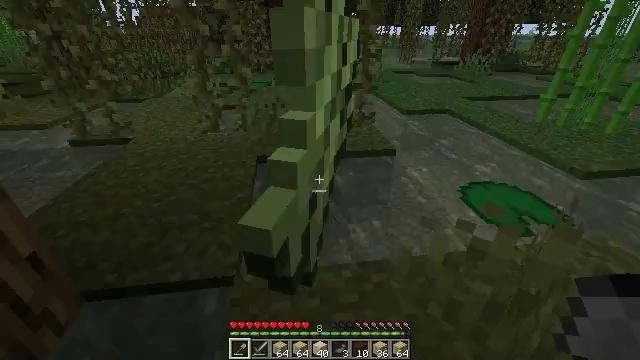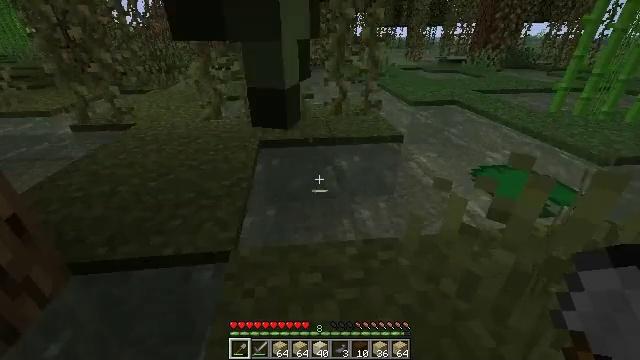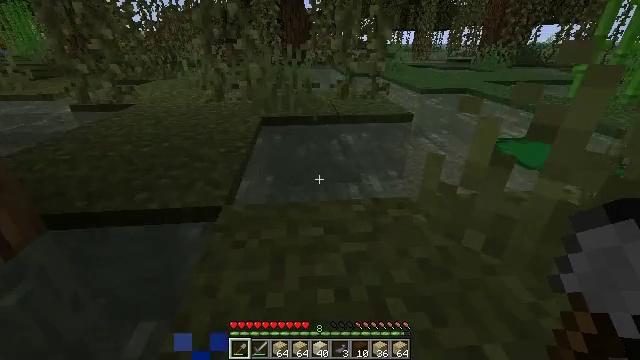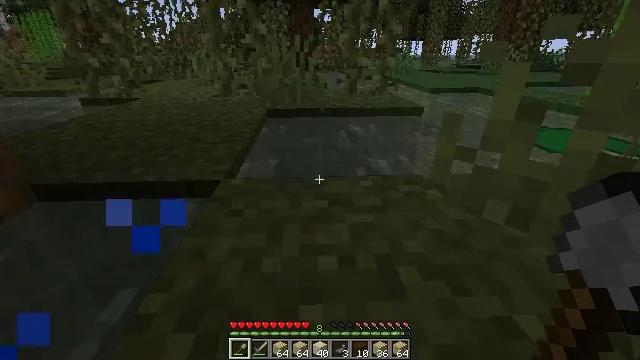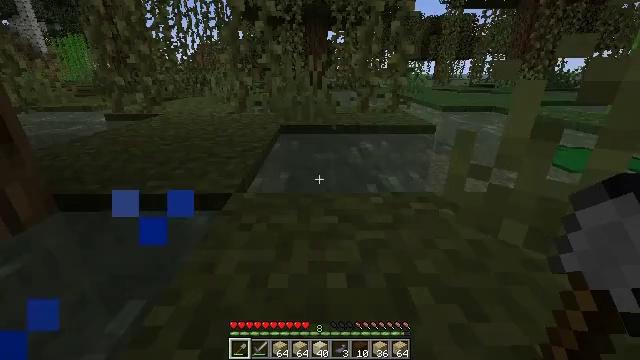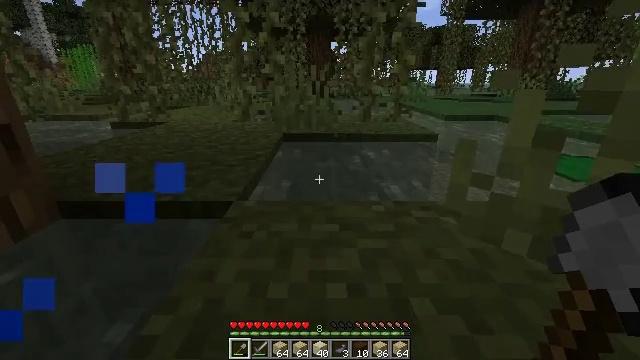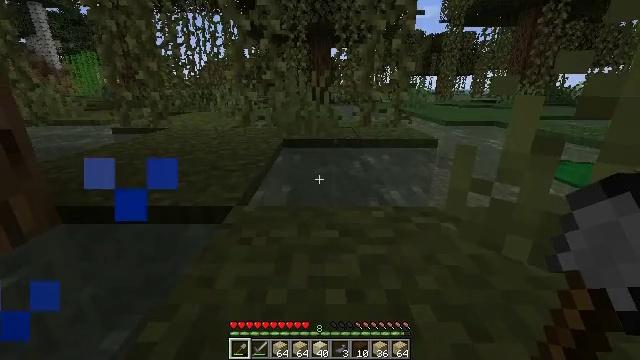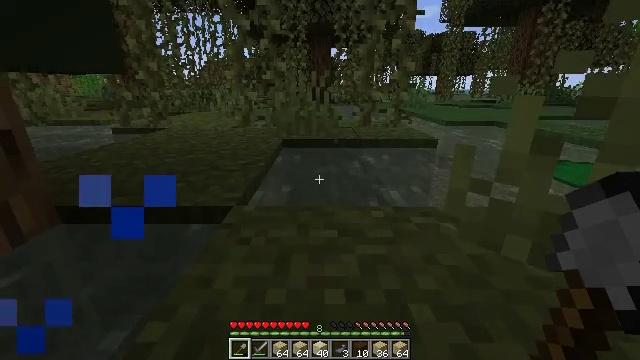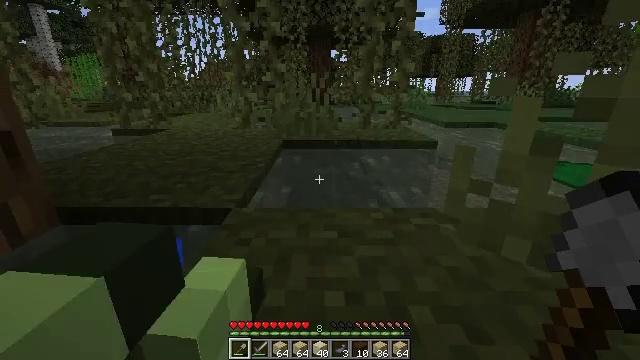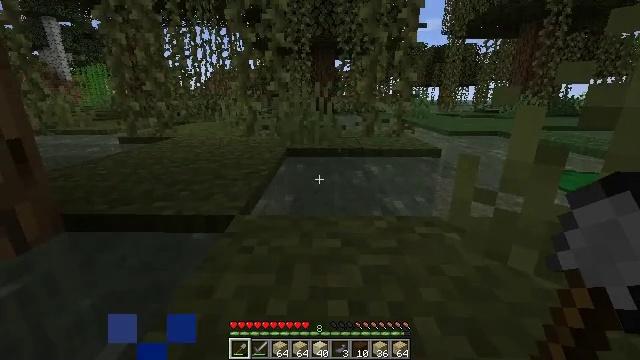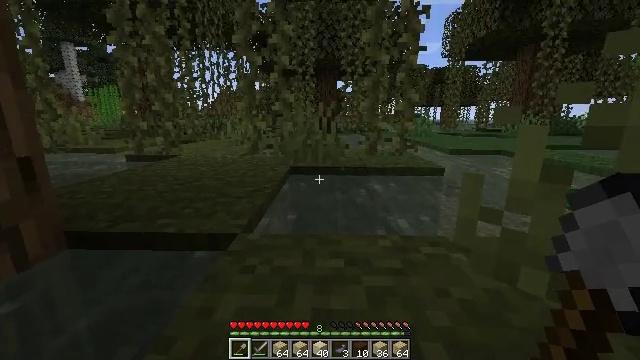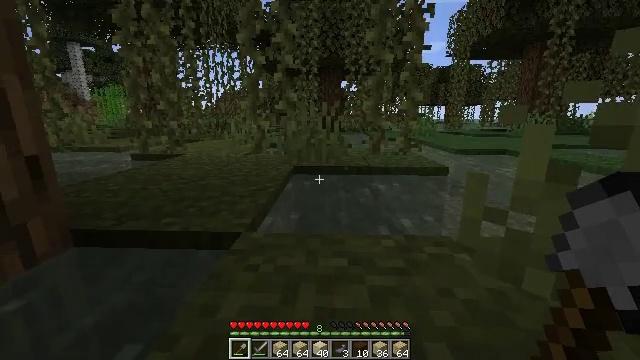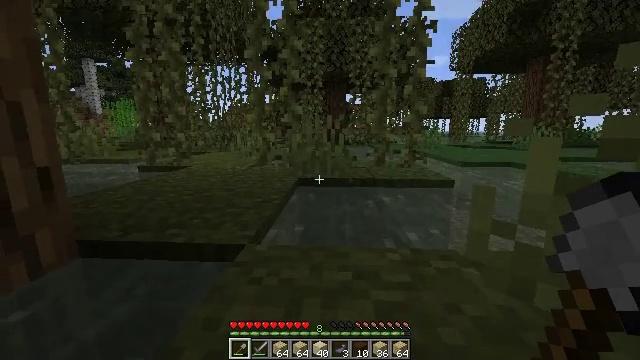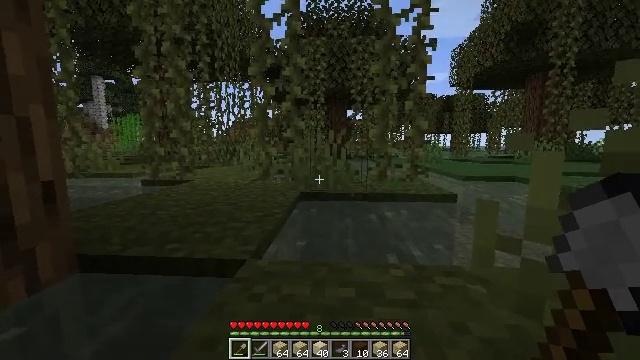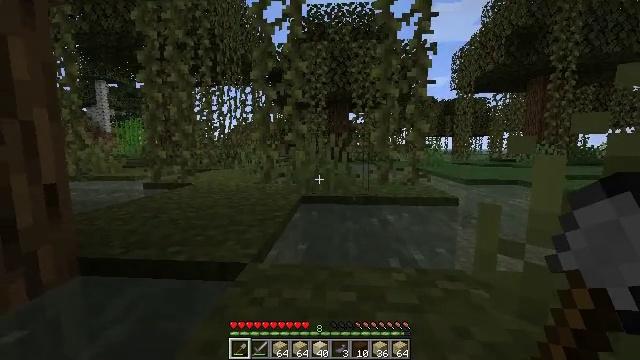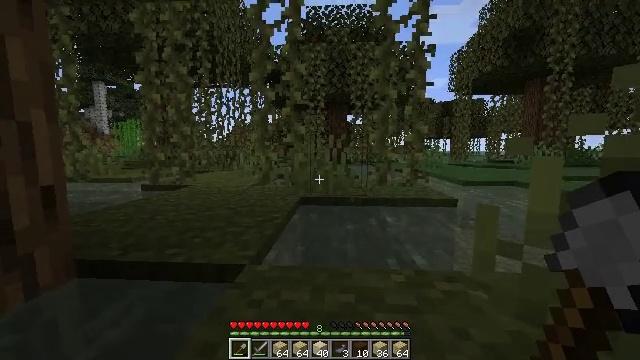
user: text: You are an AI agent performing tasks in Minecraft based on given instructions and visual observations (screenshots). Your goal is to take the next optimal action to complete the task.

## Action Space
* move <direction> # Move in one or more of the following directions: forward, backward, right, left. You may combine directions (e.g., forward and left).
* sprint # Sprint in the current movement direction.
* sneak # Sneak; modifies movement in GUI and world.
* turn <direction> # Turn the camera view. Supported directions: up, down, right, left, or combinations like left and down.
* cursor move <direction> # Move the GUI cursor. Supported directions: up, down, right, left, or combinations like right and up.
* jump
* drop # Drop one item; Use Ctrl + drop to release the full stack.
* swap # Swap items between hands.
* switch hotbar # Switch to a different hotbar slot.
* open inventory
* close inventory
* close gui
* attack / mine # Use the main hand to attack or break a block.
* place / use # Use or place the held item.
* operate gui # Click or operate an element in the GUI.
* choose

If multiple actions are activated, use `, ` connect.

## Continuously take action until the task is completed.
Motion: motion action
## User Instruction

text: Collect sugar cane near water sources.
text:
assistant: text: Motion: turn left
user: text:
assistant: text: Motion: turn left and up
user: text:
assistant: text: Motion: turn left and up
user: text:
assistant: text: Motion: turn left and up
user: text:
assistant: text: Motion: move forward, turn up
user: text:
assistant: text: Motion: move forward, turn up
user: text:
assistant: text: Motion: move forward
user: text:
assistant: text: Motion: move forward
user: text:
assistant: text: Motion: move forward, turn up
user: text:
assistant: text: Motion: move forward, turn up
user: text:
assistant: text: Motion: no_op
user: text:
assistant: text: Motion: turn left and up
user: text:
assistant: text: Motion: turn up
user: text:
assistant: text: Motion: no_op
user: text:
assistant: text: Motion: move forward
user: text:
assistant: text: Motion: move forward, turn right, jump
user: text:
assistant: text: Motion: move forward, turn right and up, jump
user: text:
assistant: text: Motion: move forward, turn right and up, jump
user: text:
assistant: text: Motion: move forward, turn right and up, jump
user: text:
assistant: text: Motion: move forward, turn right and up, jump
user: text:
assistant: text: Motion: move forward, turn right and up, jump
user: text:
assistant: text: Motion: move forward, turn right and up, jump
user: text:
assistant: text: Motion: move forward, turn right, jump
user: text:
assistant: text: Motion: move forward, turn right and down, jump
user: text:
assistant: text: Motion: move forward, turn right and down, jump
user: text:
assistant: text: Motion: move forward, turn right and down, jump
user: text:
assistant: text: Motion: move forward, turn right and down, jump
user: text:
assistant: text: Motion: move forward, turn down, jump
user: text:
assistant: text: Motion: move forward, turn down, jump
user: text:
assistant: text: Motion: move forward, turn down, jump